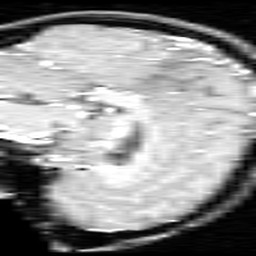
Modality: inplaneT1
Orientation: sagittal
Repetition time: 0.2 s
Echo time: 0.0036 s